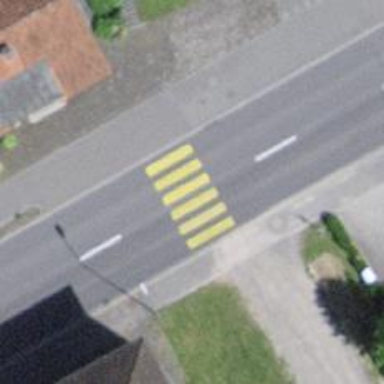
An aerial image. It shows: Uncontrolled zebra crossing on the road.